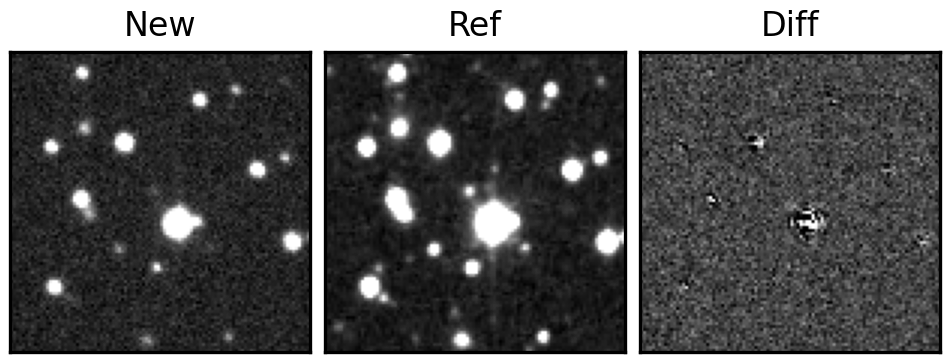
Label: bogus